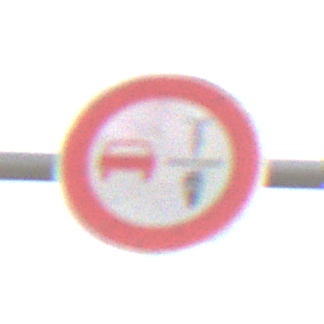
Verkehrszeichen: VerbotUeberholenEinspurigeFahrzeuge
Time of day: MorningAfternoon
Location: Outdoor (Nature)
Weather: Overcast
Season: NotSpecified
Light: Natural